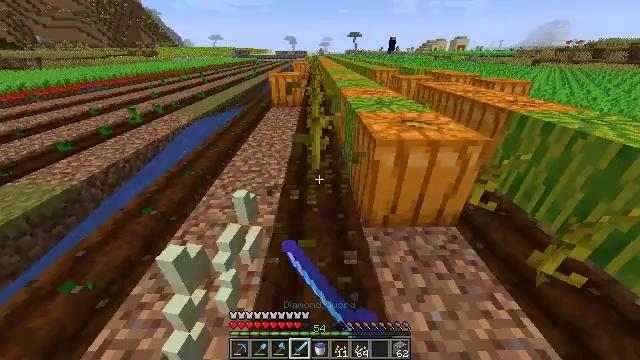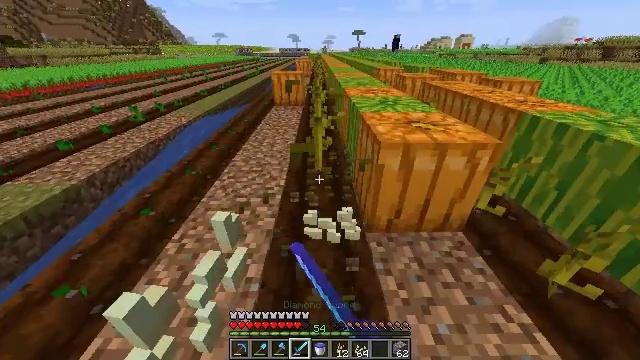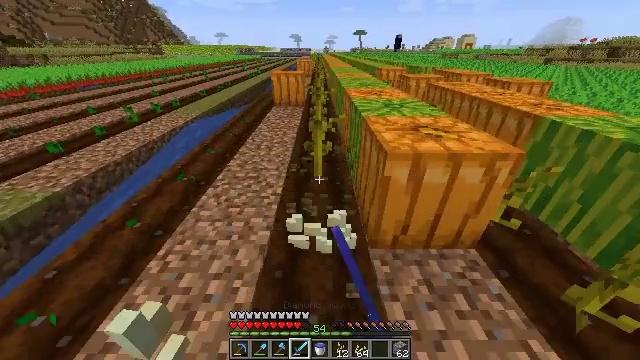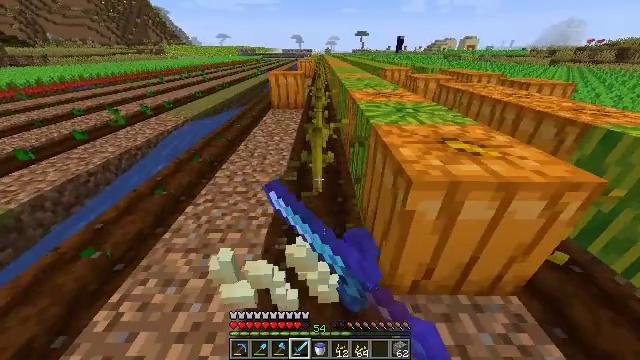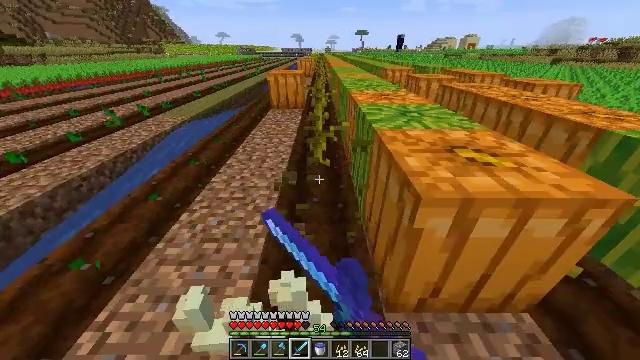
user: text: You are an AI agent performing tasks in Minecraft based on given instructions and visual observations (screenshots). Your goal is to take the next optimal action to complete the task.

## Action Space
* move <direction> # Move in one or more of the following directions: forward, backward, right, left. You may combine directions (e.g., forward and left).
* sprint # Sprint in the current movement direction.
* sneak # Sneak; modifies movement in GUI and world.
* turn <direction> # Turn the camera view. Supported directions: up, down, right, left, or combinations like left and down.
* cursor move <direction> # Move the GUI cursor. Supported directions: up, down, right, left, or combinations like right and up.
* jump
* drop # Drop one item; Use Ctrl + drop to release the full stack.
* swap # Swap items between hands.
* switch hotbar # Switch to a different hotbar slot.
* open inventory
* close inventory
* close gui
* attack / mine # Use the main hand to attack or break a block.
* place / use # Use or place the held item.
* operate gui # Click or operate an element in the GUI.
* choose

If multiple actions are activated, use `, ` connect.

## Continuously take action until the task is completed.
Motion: motion action
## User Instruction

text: Remove the attached pumpkin stem from the ground.
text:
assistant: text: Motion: move forward, sprint, attack / mine
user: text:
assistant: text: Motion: move forward, sprint, attack / mine
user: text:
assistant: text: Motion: move forward, sprint, attack / mine
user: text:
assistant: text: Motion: move forward, sprint, attack / mine
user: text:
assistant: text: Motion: sprint, attack / mine